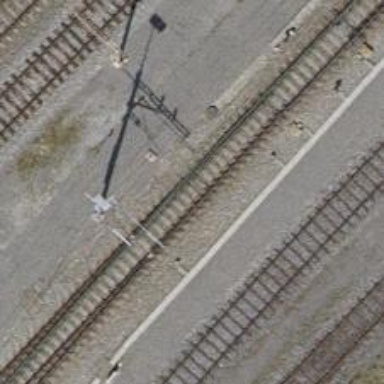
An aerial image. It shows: Railway switch.